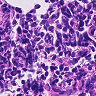
Metastatic tissue present: no